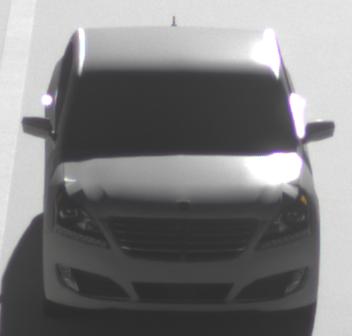
Make: Hyundai
Model: Equus
Detailed model: Gen. 2 VI
Model produced from: 2009
Model produced until: 2016
Doors: 4
Color: white
Road condition: dry road
Daytime: morning or afternoon
Contrast: high contrast